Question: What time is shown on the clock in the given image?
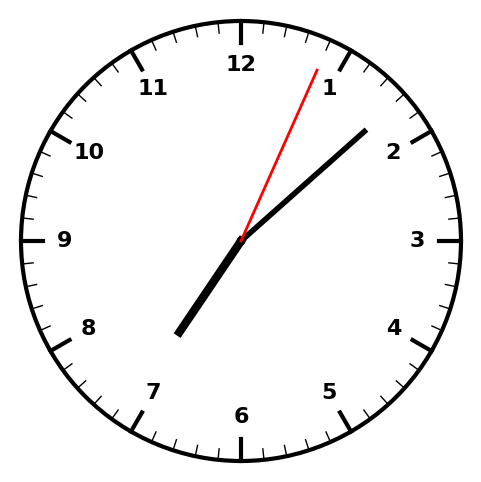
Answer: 07:08:04